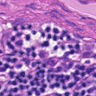
Metastatic tissue present: no